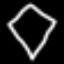
Label: diamond